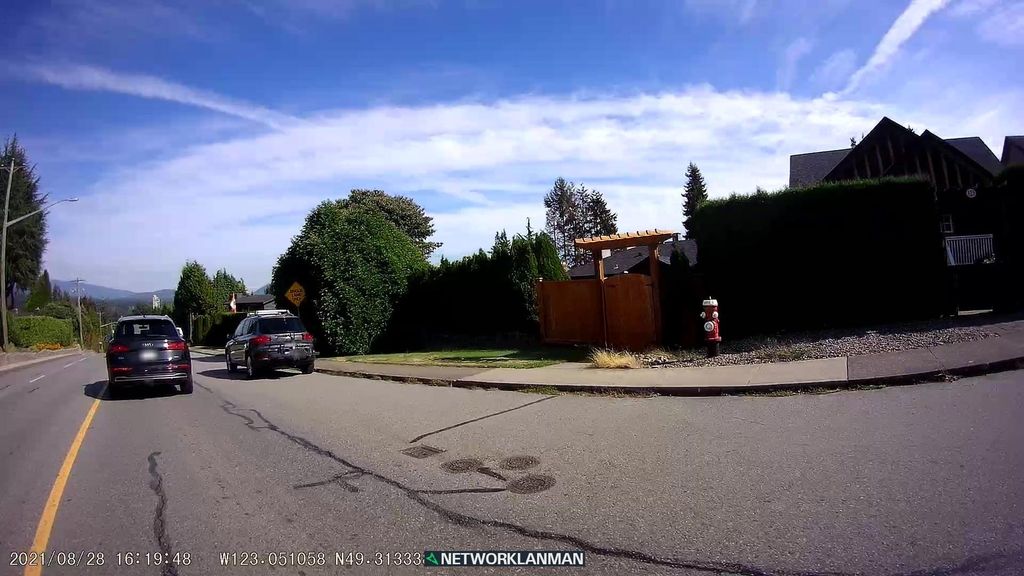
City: vancouver